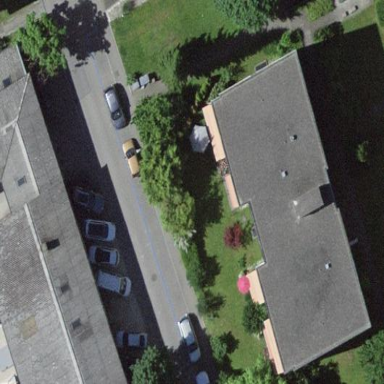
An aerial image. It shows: Residential building with flat roof.